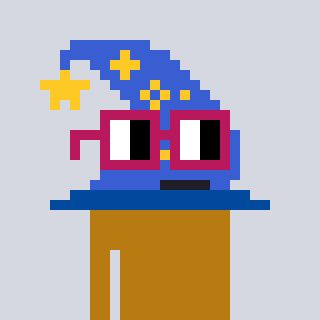
a pixel art character with square dark red glasses, a wizard hat-shaped head and a gold-colored body on a cool background